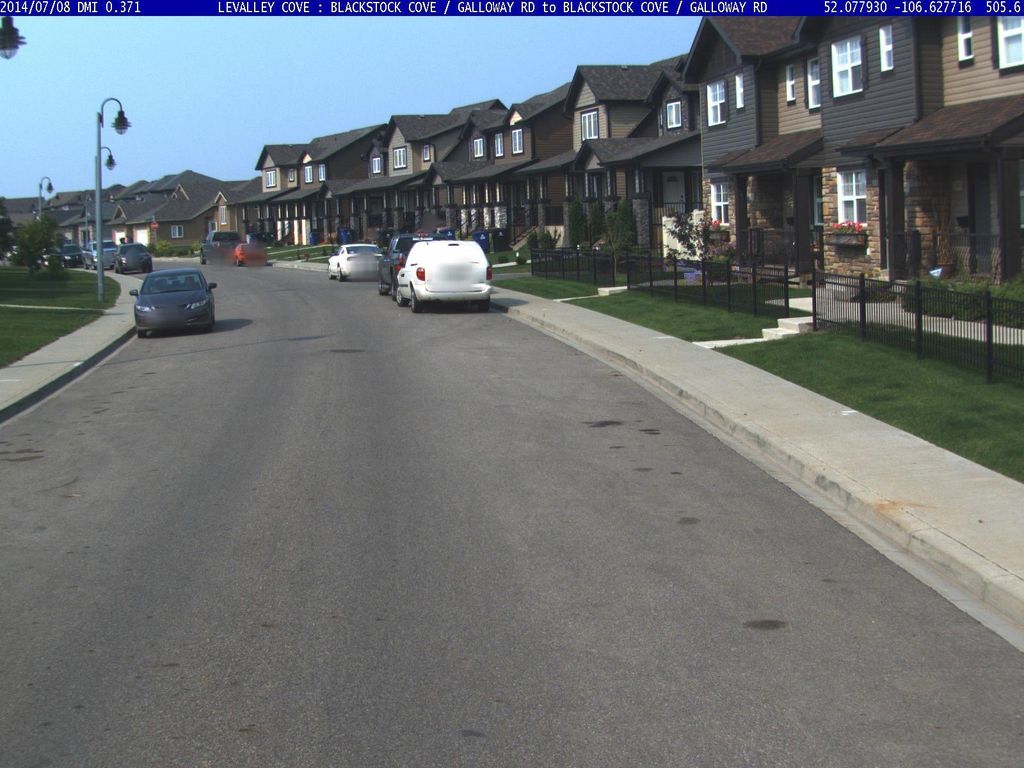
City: saskatoon